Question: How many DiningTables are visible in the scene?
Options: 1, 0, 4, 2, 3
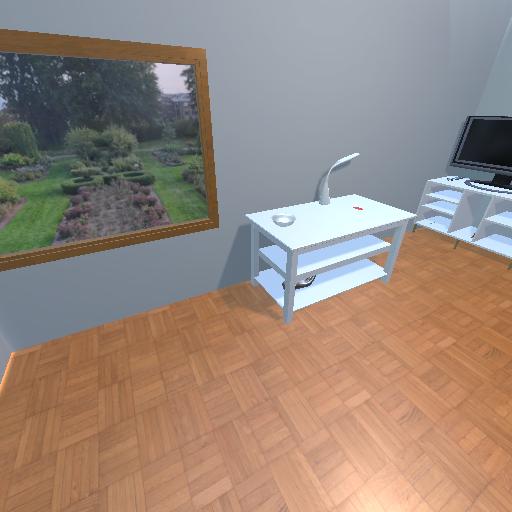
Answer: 1